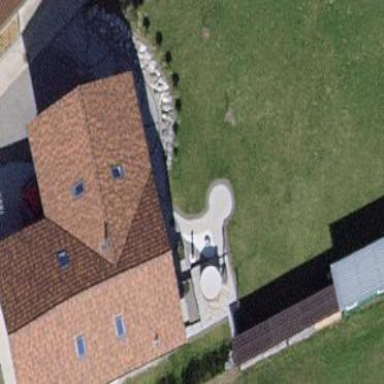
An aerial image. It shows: Simple and straightforward house.